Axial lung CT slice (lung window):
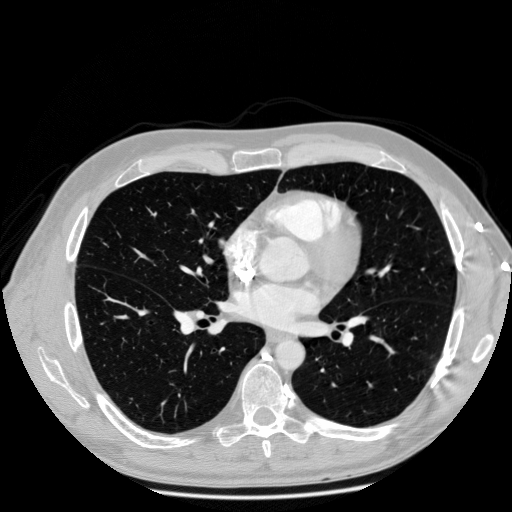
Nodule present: no